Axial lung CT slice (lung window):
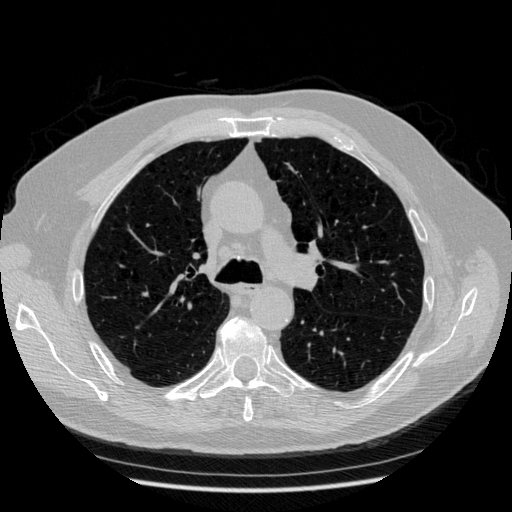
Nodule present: no